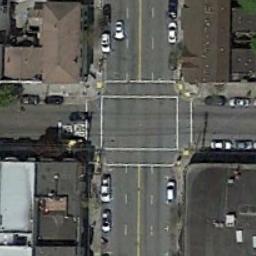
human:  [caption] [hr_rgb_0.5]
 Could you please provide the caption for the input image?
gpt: There are numerous cars at the intersection .

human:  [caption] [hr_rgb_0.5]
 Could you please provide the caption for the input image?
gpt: An intersection with normal traffic located in a residential area .

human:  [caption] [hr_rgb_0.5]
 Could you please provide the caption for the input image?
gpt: There are several moving vehicles on the road at the intersection, There are many buildings and some trees around the intersection, And many cars are parked in the open space beside the intersection .

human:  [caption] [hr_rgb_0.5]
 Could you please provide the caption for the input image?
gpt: There is only one car at the intersection .

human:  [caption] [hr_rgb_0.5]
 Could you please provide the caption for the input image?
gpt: There are two brown buildings beside the intersection .